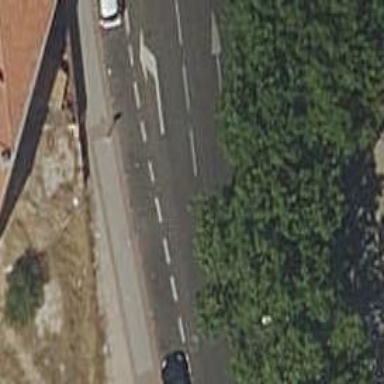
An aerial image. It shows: Public transport stop position.